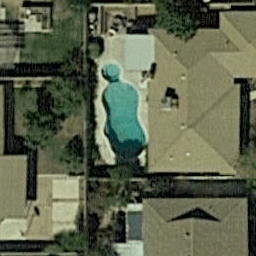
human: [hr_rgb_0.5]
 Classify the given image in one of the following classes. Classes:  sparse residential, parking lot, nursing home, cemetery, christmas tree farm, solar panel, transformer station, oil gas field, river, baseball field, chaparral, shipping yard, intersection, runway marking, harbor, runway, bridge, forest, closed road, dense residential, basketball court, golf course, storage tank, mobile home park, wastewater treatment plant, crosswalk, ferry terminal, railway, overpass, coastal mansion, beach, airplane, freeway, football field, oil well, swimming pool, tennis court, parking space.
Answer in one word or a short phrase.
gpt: swimming pool